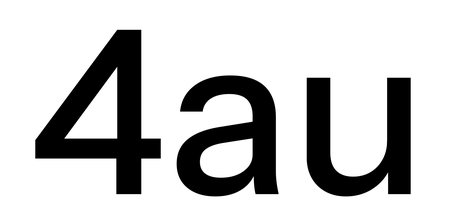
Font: InstrumentSans_Medium